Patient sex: F
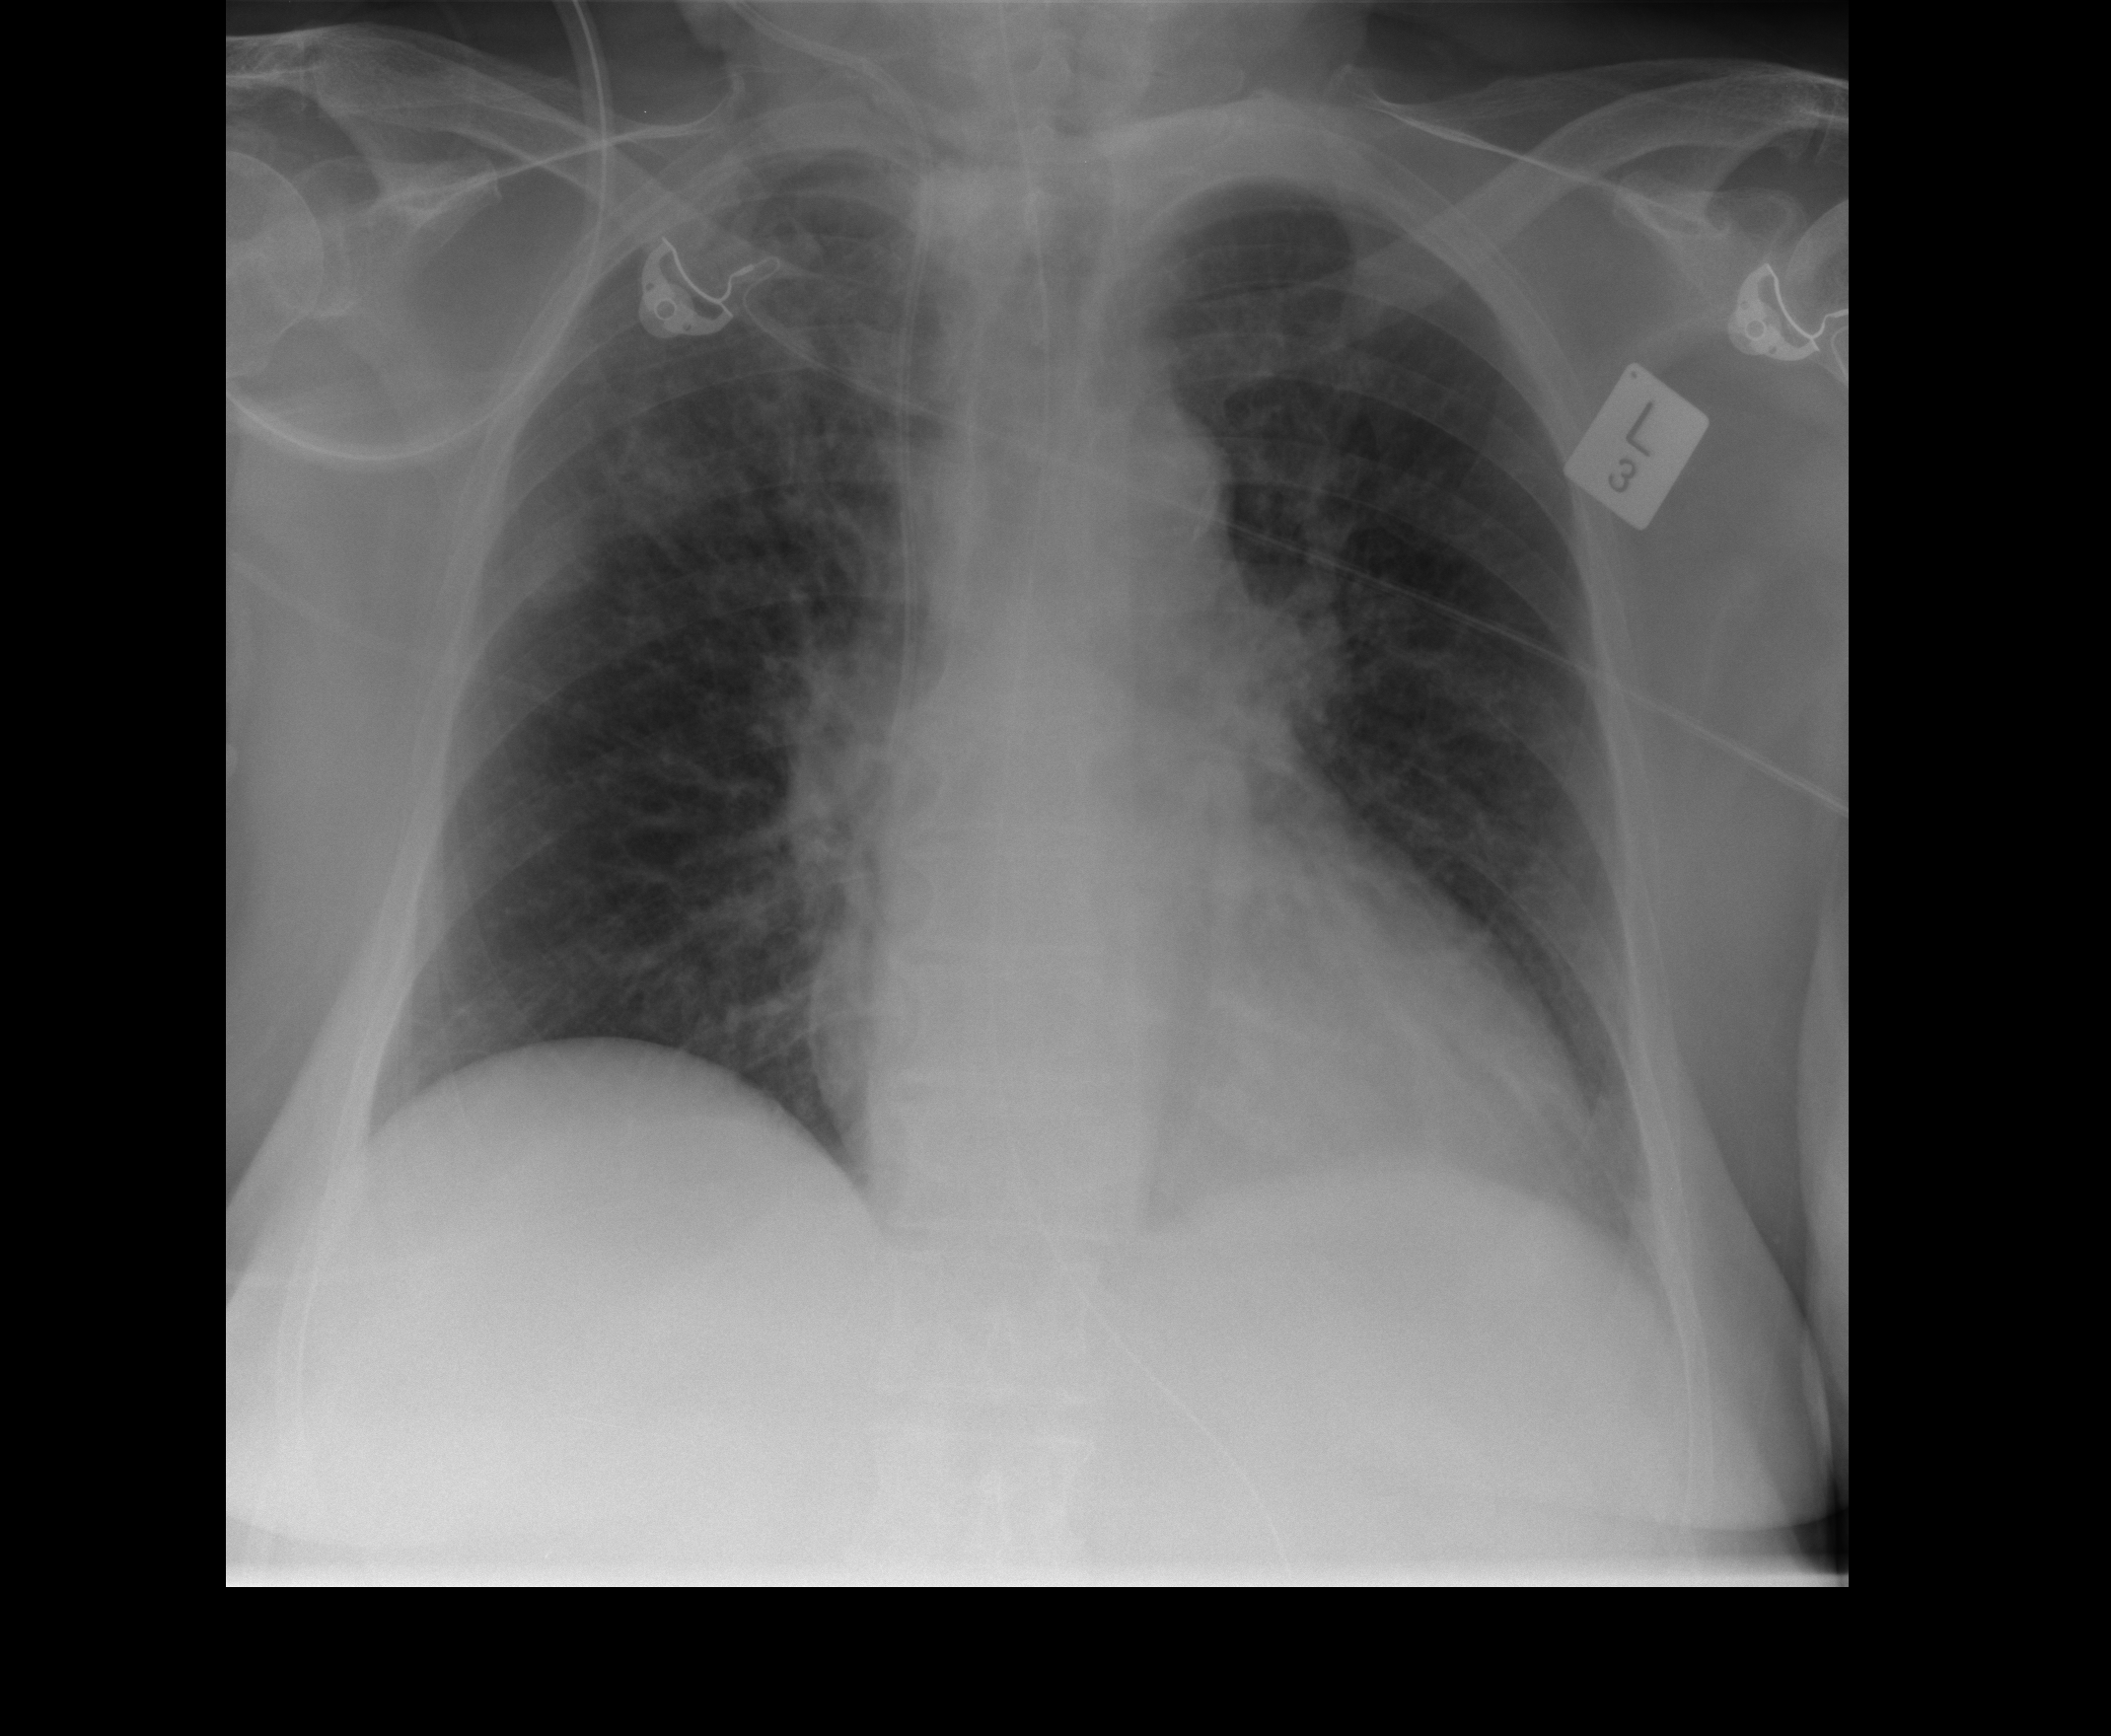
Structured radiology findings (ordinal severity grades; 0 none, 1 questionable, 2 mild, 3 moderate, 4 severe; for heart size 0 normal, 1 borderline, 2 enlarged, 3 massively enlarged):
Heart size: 2
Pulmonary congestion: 2
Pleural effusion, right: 0
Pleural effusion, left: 0
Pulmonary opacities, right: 3
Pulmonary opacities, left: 0
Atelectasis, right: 0
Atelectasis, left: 0